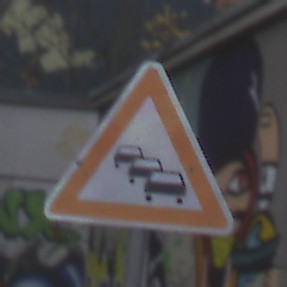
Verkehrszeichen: Stau
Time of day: MorningAfternoon
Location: Outdoor (Urban)
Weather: PartlyCloudy
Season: NotSpecified
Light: Natural